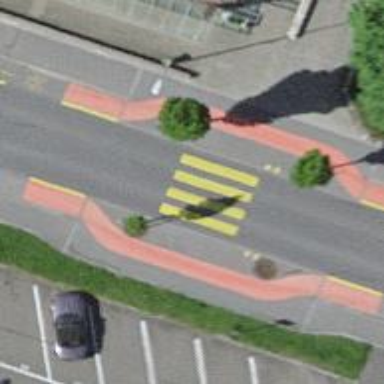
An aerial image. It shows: Marked zebra crossing with choker for traffic calming measures.